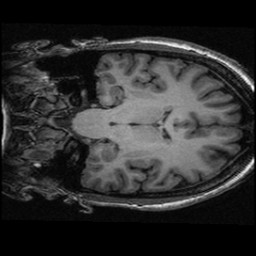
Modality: T1w
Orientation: coronal
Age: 23
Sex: female